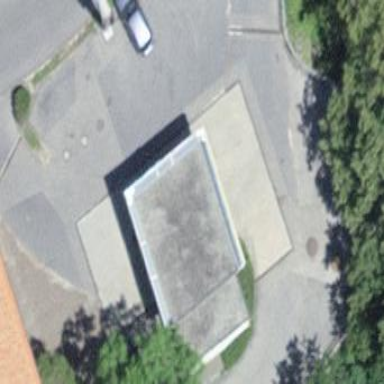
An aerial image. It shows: View of roof of building.